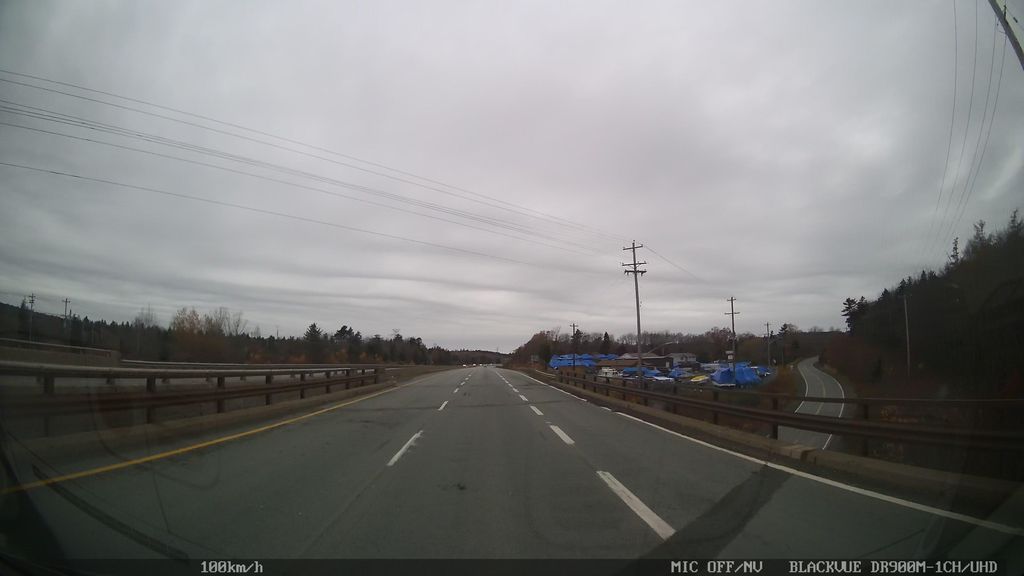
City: halifax